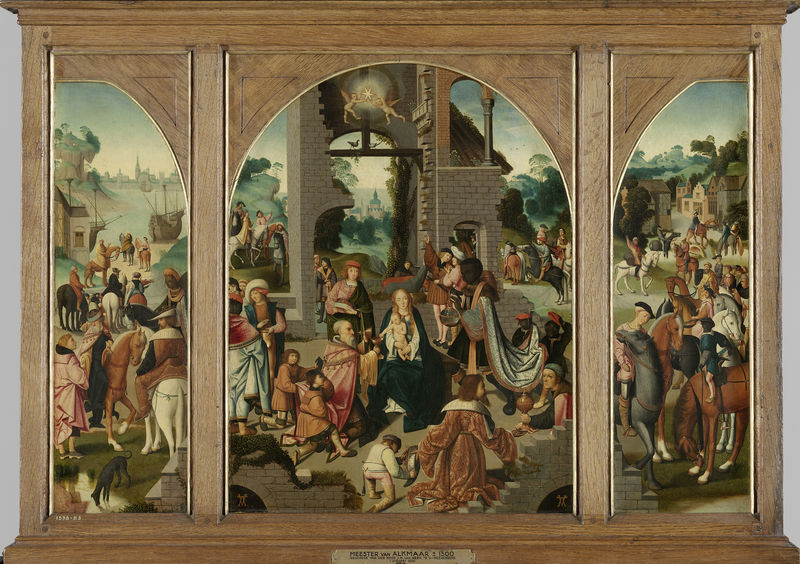
Titel: Drieluik met de aanbidding der koningen (middenpaneel en binnenzijde vleugels), de heilige Antonius Abt (buitenzijde linkervleugel) en de heilige Adrianus (buitenzijde rechtervleugel)
Künstler: Meester van Alkmaar
Standort: Amsterdam
Institution: Rijksmuseum
Schlagwörter: vierge, jésus, rois, étoile, vierge à l'enfant, cadeau, triptique, rois mages, cadeaux, présentation, enfant jesus